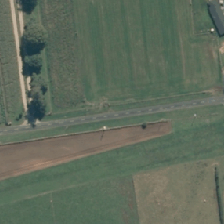
Land cover: shortrotation_cropland